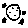
Label: moon